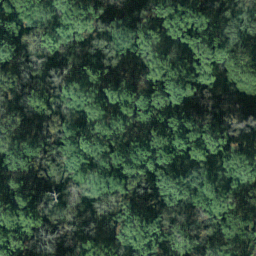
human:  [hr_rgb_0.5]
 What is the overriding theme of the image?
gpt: forest